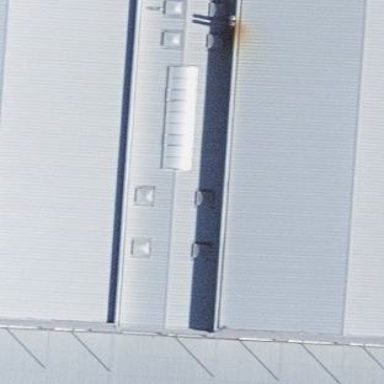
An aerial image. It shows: Industrial building with commercial use.